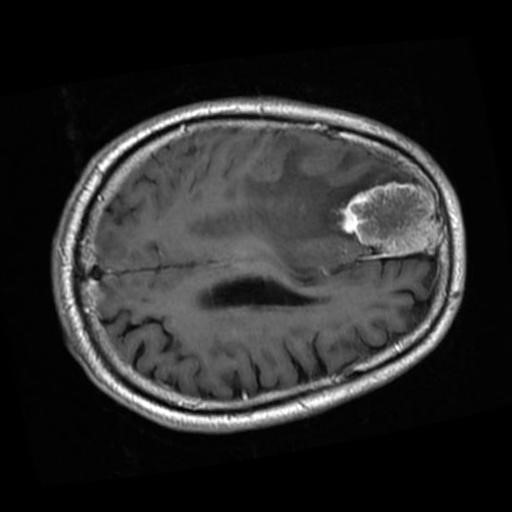
Label: brain_menin